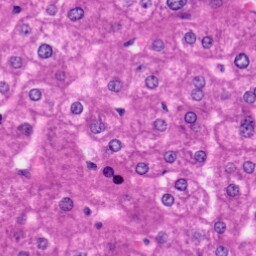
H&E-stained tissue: Liver